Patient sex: F
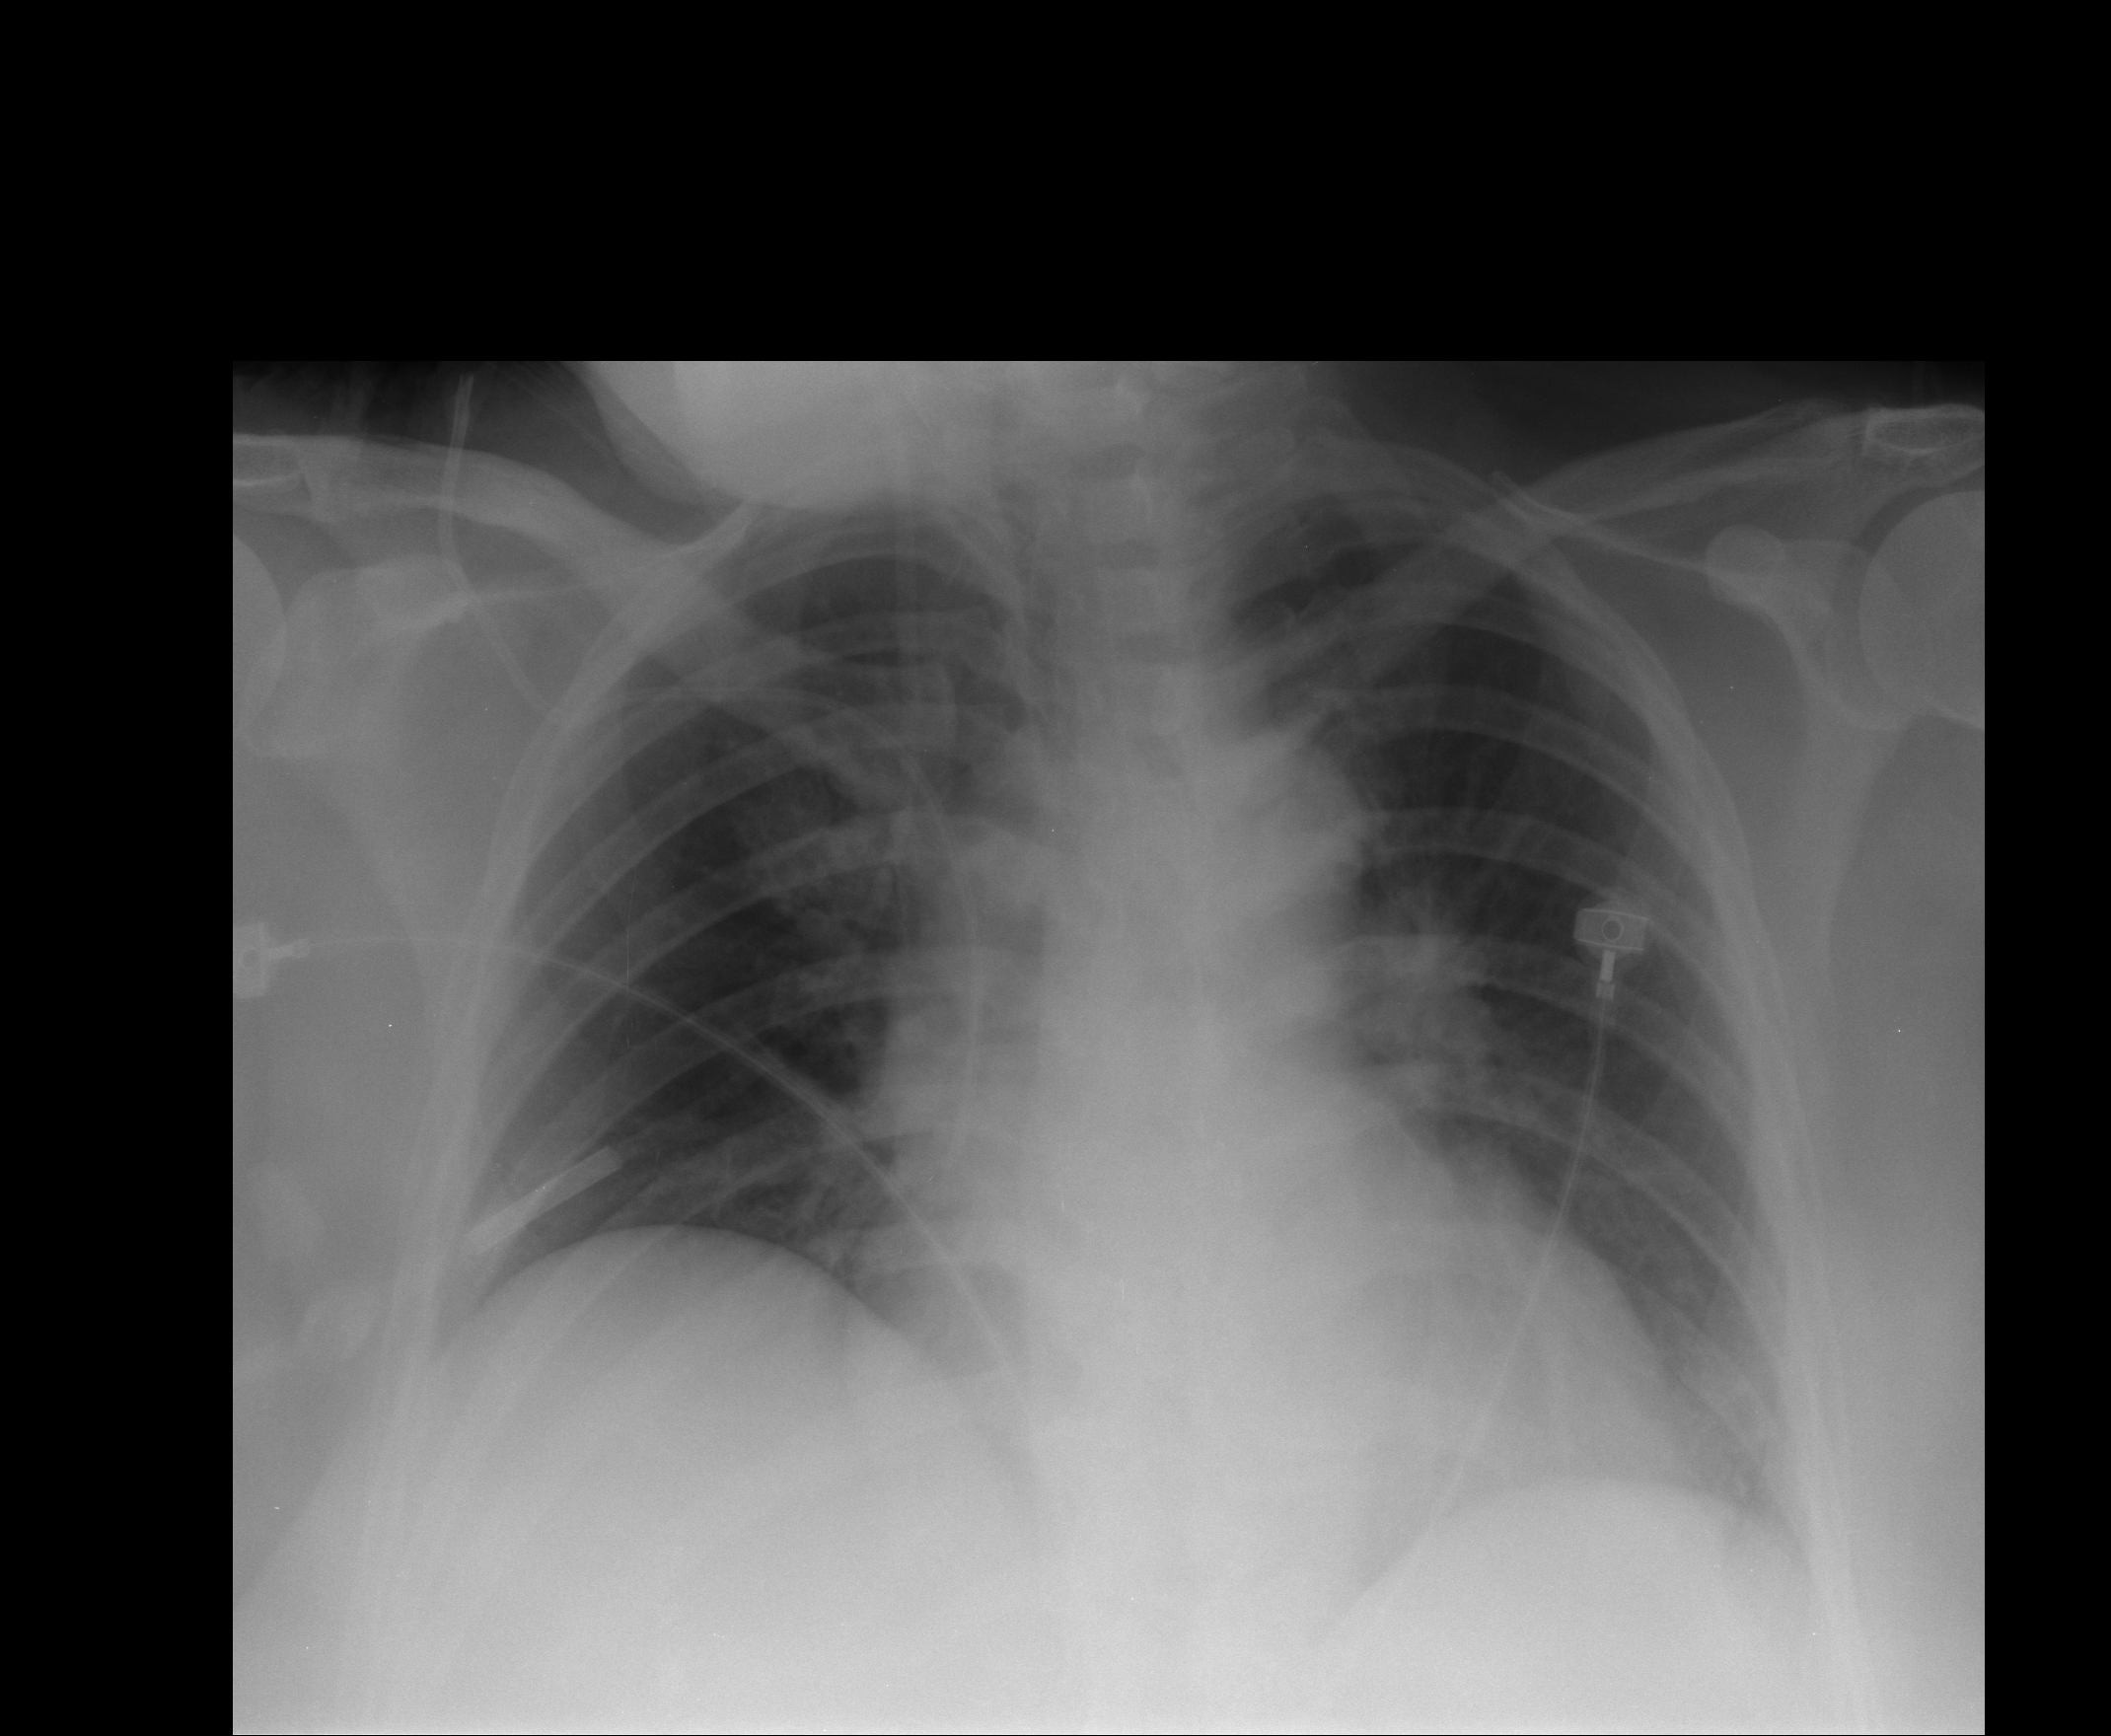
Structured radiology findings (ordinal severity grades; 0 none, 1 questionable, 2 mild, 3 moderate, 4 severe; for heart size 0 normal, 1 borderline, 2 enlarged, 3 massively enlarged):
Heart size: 1
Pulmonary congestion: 0
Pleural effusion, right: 0
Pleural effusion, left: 0
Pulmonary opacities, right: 0
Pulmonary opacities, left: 0
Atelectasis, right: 2
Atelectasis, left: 2